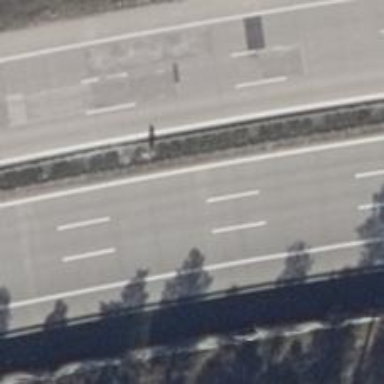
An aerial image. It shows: Concrete motorway.